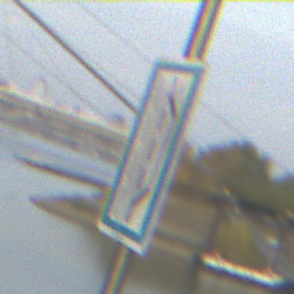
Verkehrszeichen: NothalteUndPannenbucht
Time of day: SunriseSunset
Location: Outdoor (Urban)
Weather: PartlyCloudy
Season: NotSpecified
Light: Natural